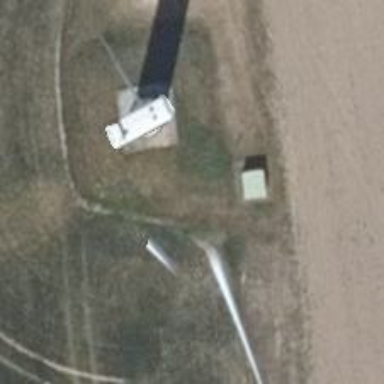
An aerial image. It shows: Wind generator using wind turbines of horizontal axis.